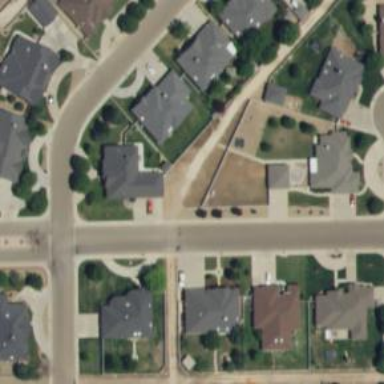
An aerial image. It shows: Alleyway designated as service road.